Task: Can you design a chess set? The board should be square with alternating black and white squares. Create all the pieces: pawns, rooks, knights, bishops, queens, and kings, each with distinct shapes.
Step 2731:
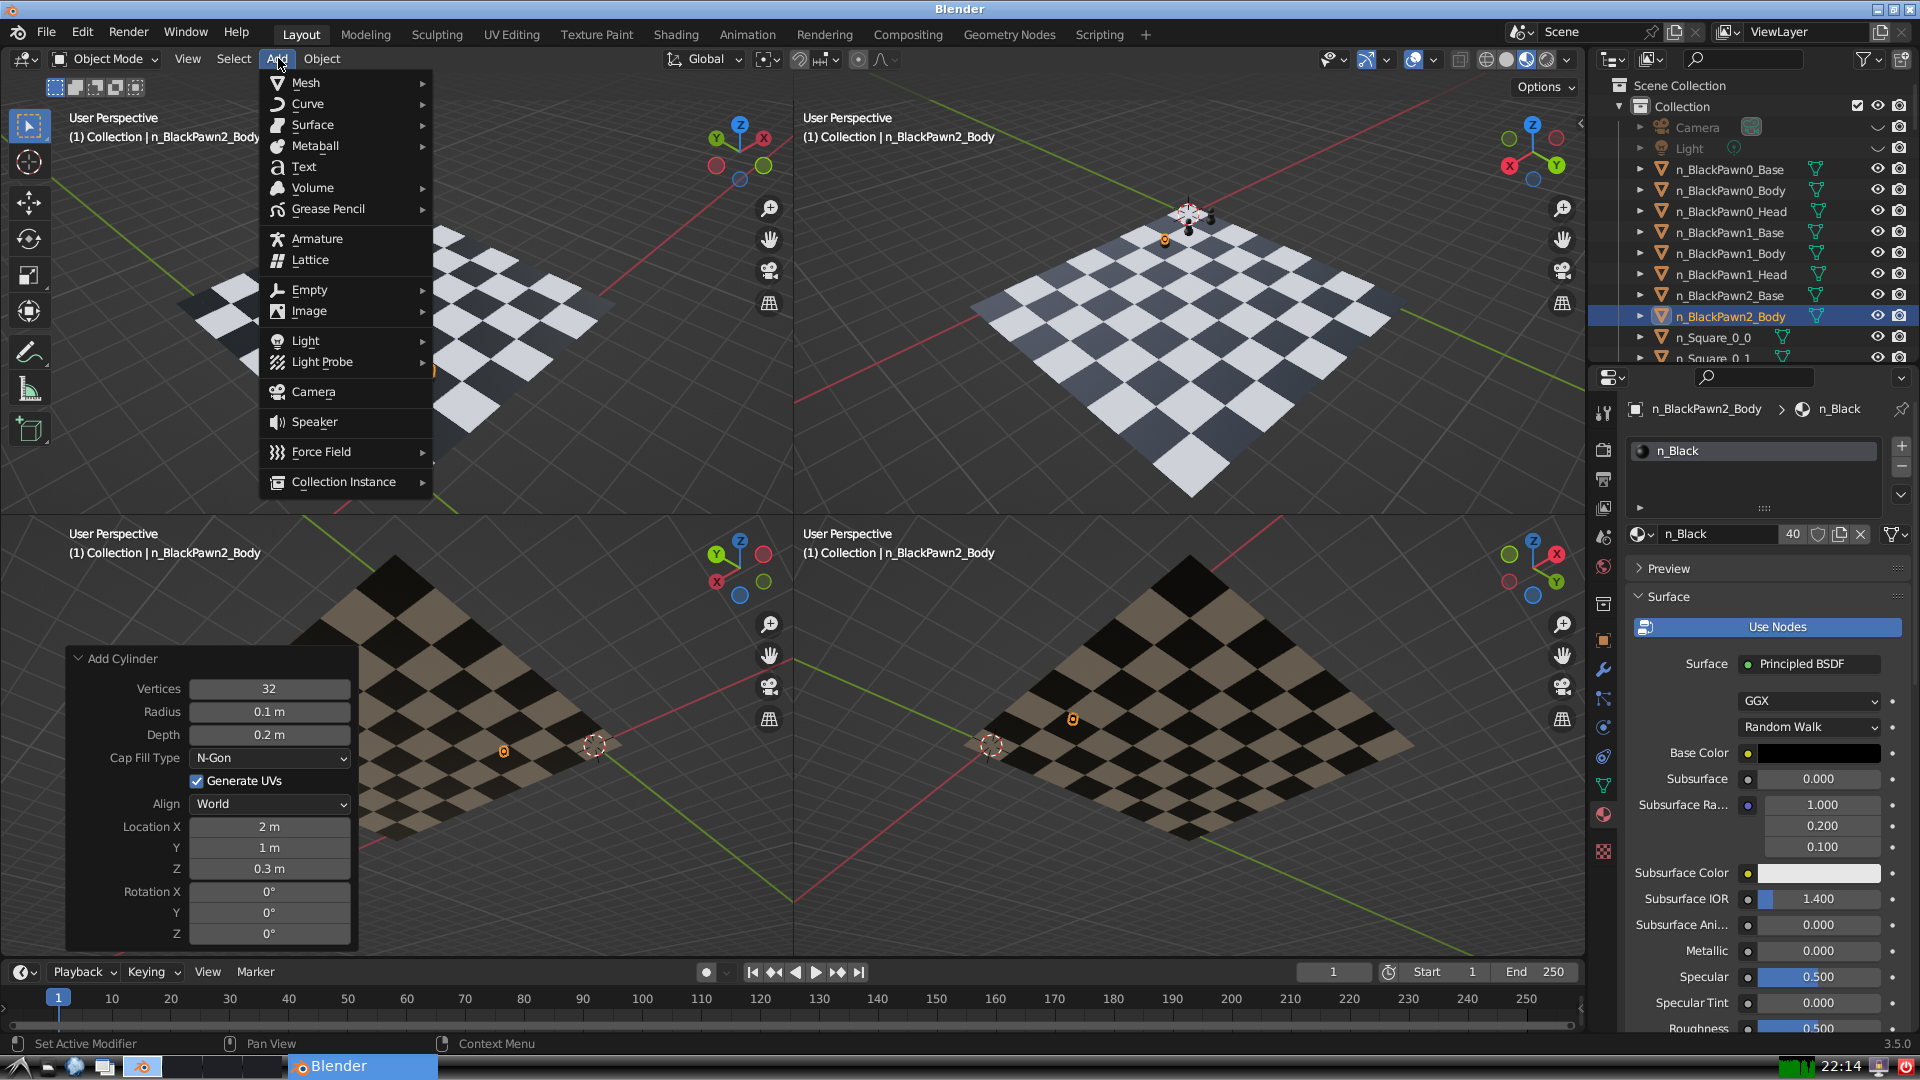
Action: {"mouse_move": [304, 82]}